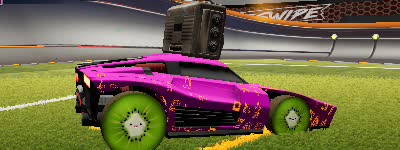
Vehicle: breakout